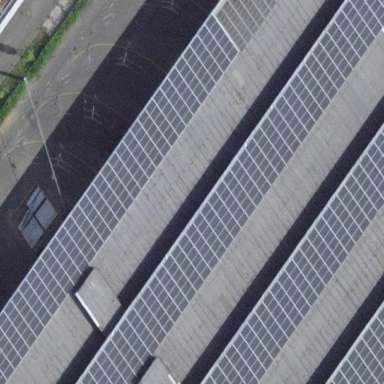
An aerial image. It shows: Solar photovoltaic panel generator.